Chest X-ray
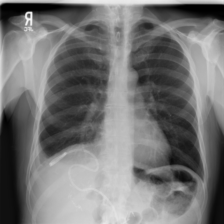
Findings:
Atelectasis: negative
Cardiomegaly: negative
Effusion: positive
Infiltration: negative
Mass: negative
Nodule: negative
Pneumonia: negative
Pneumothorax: negative
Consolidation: negative
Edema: negative
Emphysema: negative
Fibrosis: negative
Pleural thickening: negative
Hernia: negative